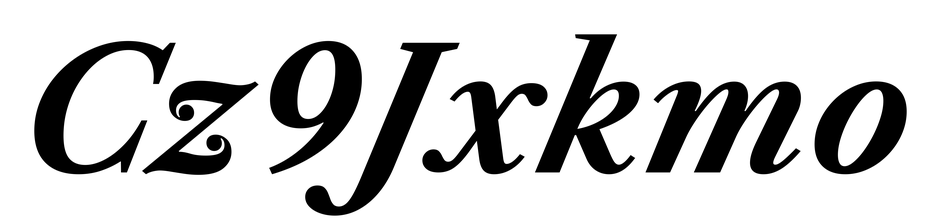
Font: LibreCaslonText-Italic_Bold_Italic